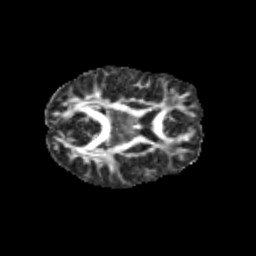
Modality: FA
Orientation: axial
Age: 11
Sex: female
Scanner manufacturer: siemens
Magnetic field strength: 3 T
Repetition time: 3.8 s
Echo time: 0.07 s